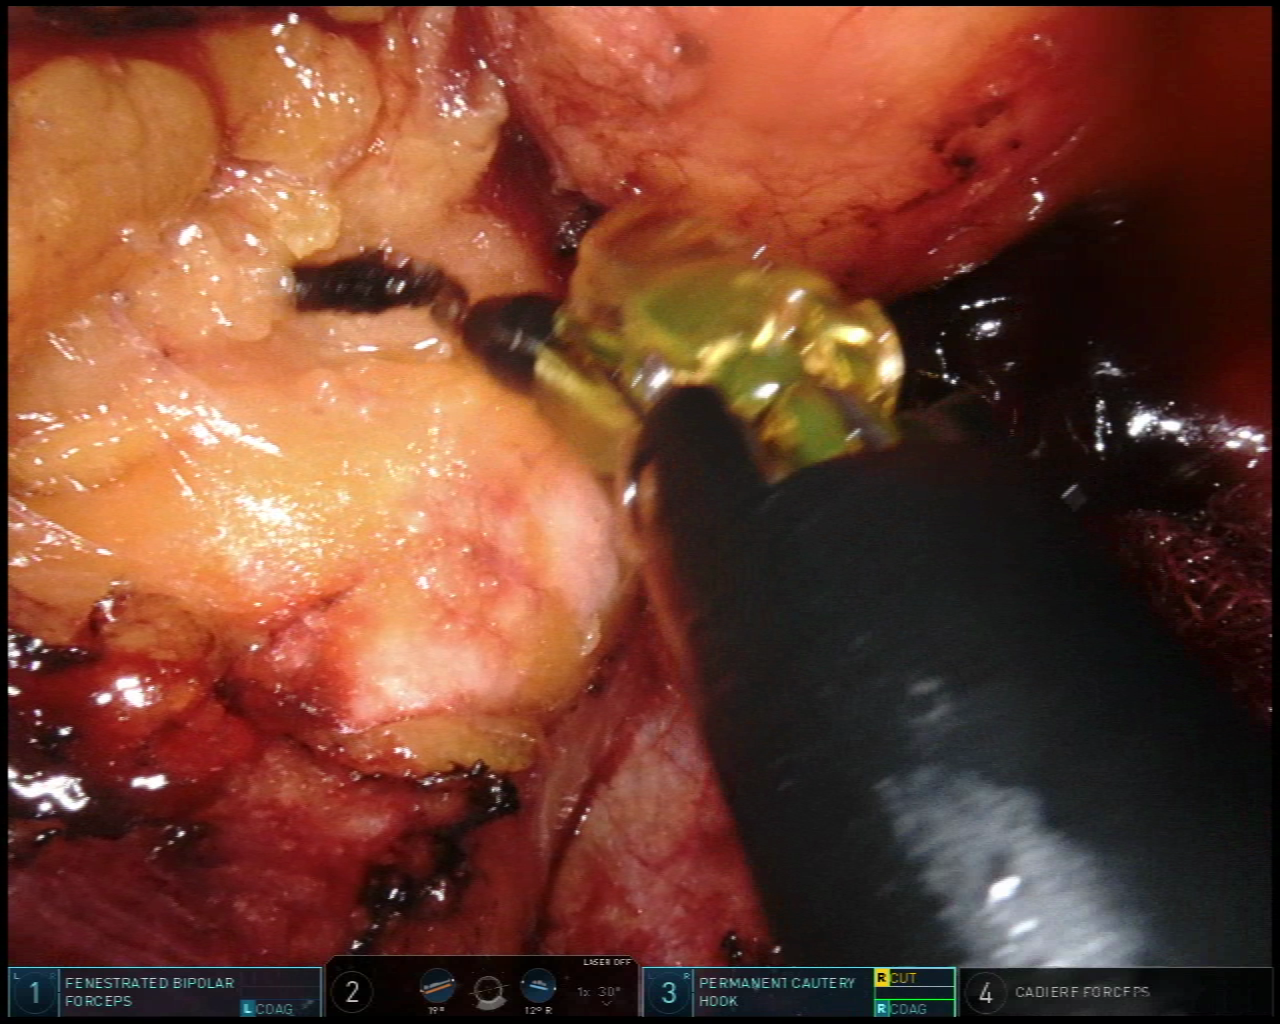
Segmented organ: pancreas
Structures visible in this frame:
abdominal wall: no
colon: no
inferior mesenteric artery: no
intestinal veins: no
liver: no
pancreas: yes
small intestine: no
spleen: no
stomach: no
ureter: no
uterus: no
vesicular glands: no